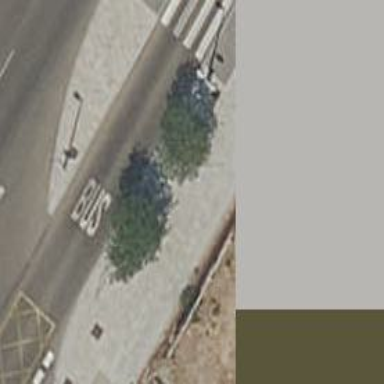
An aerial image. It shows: Bus stop with platform for public transport.